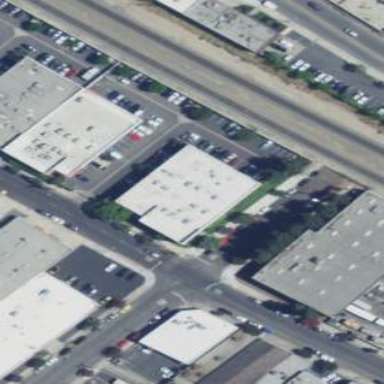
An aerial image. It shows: Warehouse building.